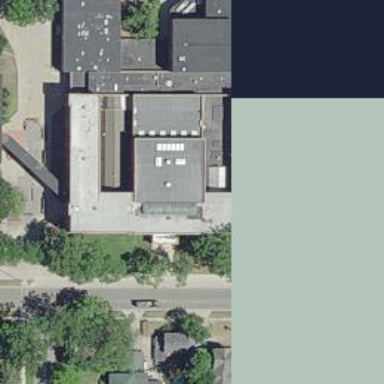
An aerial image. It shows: School.